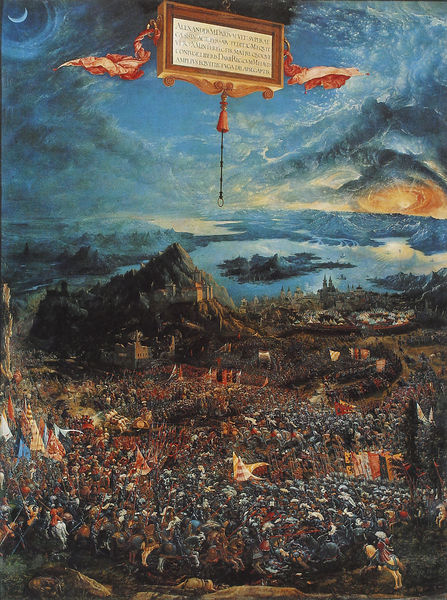
Titel: Der Kampf von König Alexander gegen Darius 334 v. Chr.
Künstler: Albrecht Altdorfer
Institution: München, Alte Pinakothek
Schlagwörter: baum, berg, blau, himmel, kampf, meer, wasser, bäume, gelb, menschen, see, haus, rot, tuch, menge, rahmen, sonne, insel, renaissance, wald, pferde, reiter, engel, schrift, fahne, fluß, schlacht, soldaten, tafel, ring, schild, mond, burg, wirbel, mondsichel, text, ritter, heer, schrifttafel, albrecht, menschenmassen, adolf, schlacht kampf pferde see berg ruine heer armee, alexander schlacht